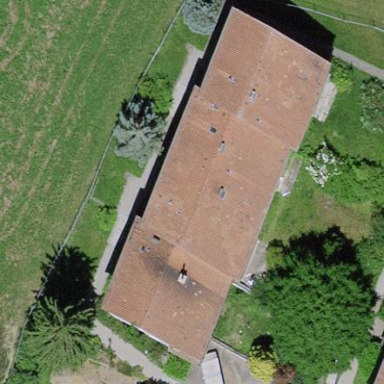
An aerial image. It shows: Residential building.